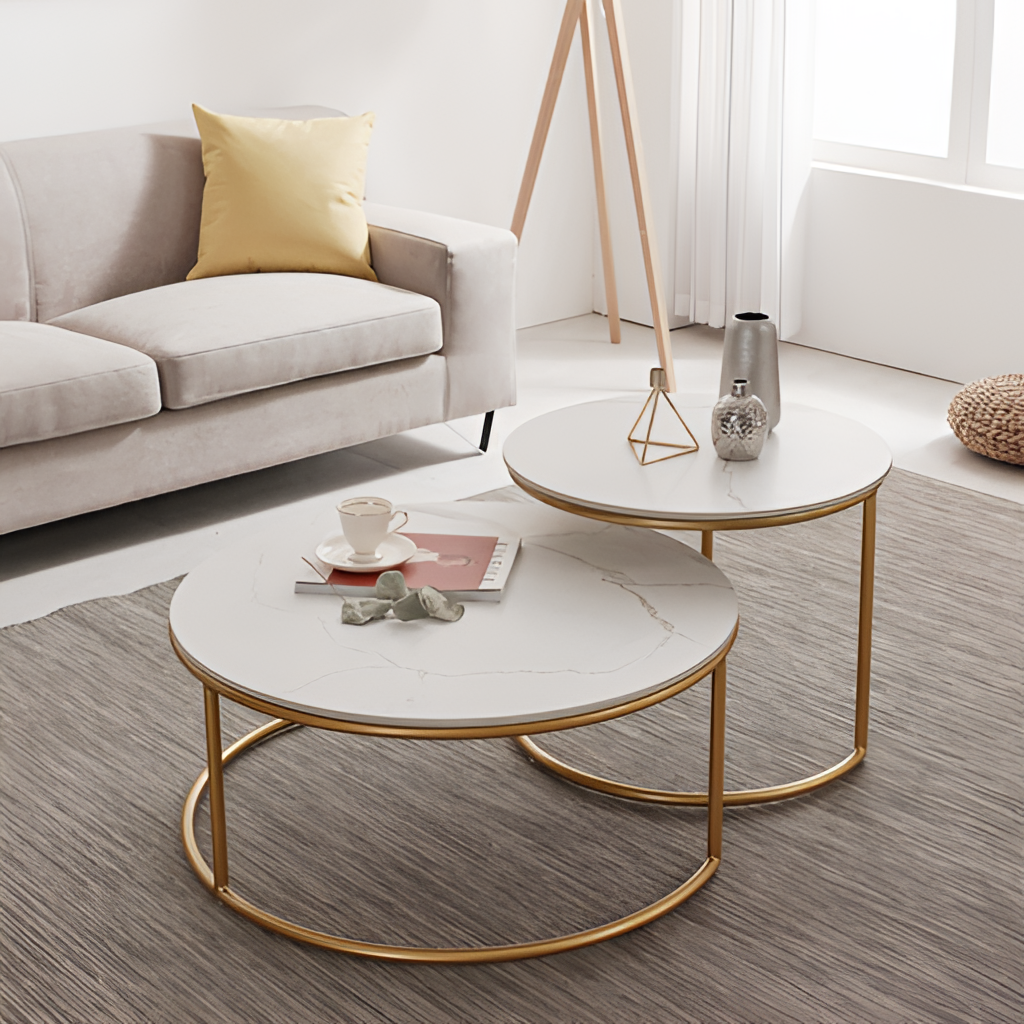
marble coffee table, living room, contemporary, gray fabric flooring, with solid pattern, paint wallpaper, with solid pattern